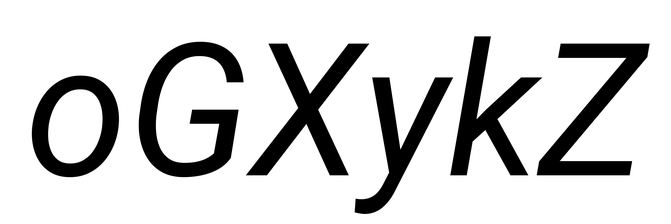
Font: Roboto-Italic_Italic